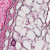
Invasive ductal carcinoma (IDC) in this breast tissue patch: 0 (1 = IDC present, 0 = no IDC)